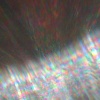
Label: sunburn